Question: I have been fiddling around with the riverplot package and have produced some very attractive and illustrative results. I am now trying to produce a somewhat more complicated plot and some of the results that I am getting are a little unexpected. I have a minimal example which illustrates the problem. Here is the plot:

My problem lies with the widths of nodes B, C and E. The idea with these plots (as I understand it) is that the width of the node is determined by the total width of the rivers flowing into/out of the nodes. Now for nodes A, D and F this is certainly the case. But the other three nodes are either wider/narrower than their attached rivers. It's not a big deal, but it does detract from the impact of the plot.
Either I have made a mistake in constructing my data or I am misunderstanding the way that the package works internally. In either case, I would really appreciate any feedback!
Best regards,
Andrew.
Here is the code. The data structure was dumped with dput().
'''
library(riverplot)
RP <- structure(list(
nodes = structure(
list(
ID = structure(c(1L, 3L, 5L, 2L, 4L, 6L), .Label = c("A", "D", "B", "E", "C", "F"), class = "factor"),
x = c(1L, 1L, 1L, 2L, 2L, 2L)
), .Names = c("ID", "x"), row.names = c("A", "B", "C", "D", "E", "F"), class = "data.frame"),
edges = structure(
list(
N1 = c("A", "A", "A", "B", "B", "B", "C", "C", "C"),
N2 = c("D", "E", "F", "D", "E", "F", "D", "E", "F"),
Value = c(0.265, 0.372, 0.572, 0.908, 0.201, 0.898, 0.944, 0.660, 0.629)
), .Names = c("N1", "N2", "Value"), row.names = c(NA, -9L), class = "data.frame")),
.Names = c("nodes", "edges"), class = c("list", "riverplot"))
plot(RP, plot_area = 0.85)
'''
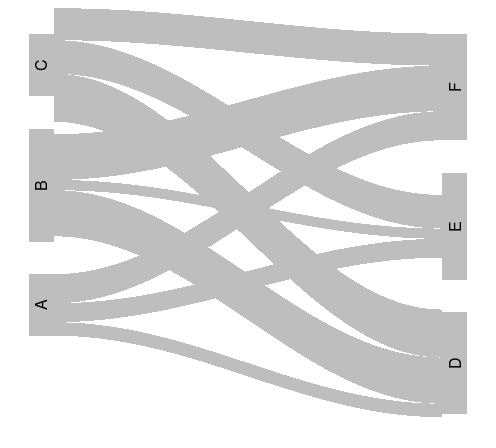
Answer: As it turns out, there was a minor bug in the riverplot package. The package author has fixed it and the new version (v0.3) will work fine for this case.